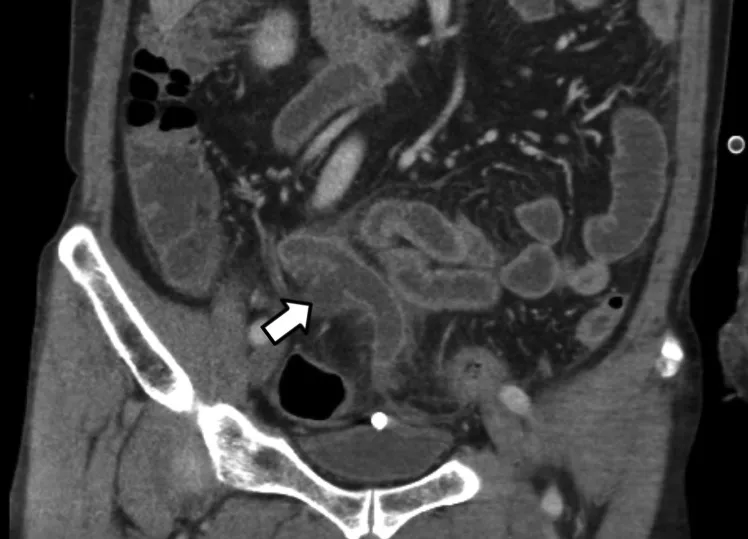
Preoperative CT imaging findings. . An enlarged, perforated appendix with surrounding abscess indicated by a white arrow.
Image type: radiology (ct)